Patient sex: F
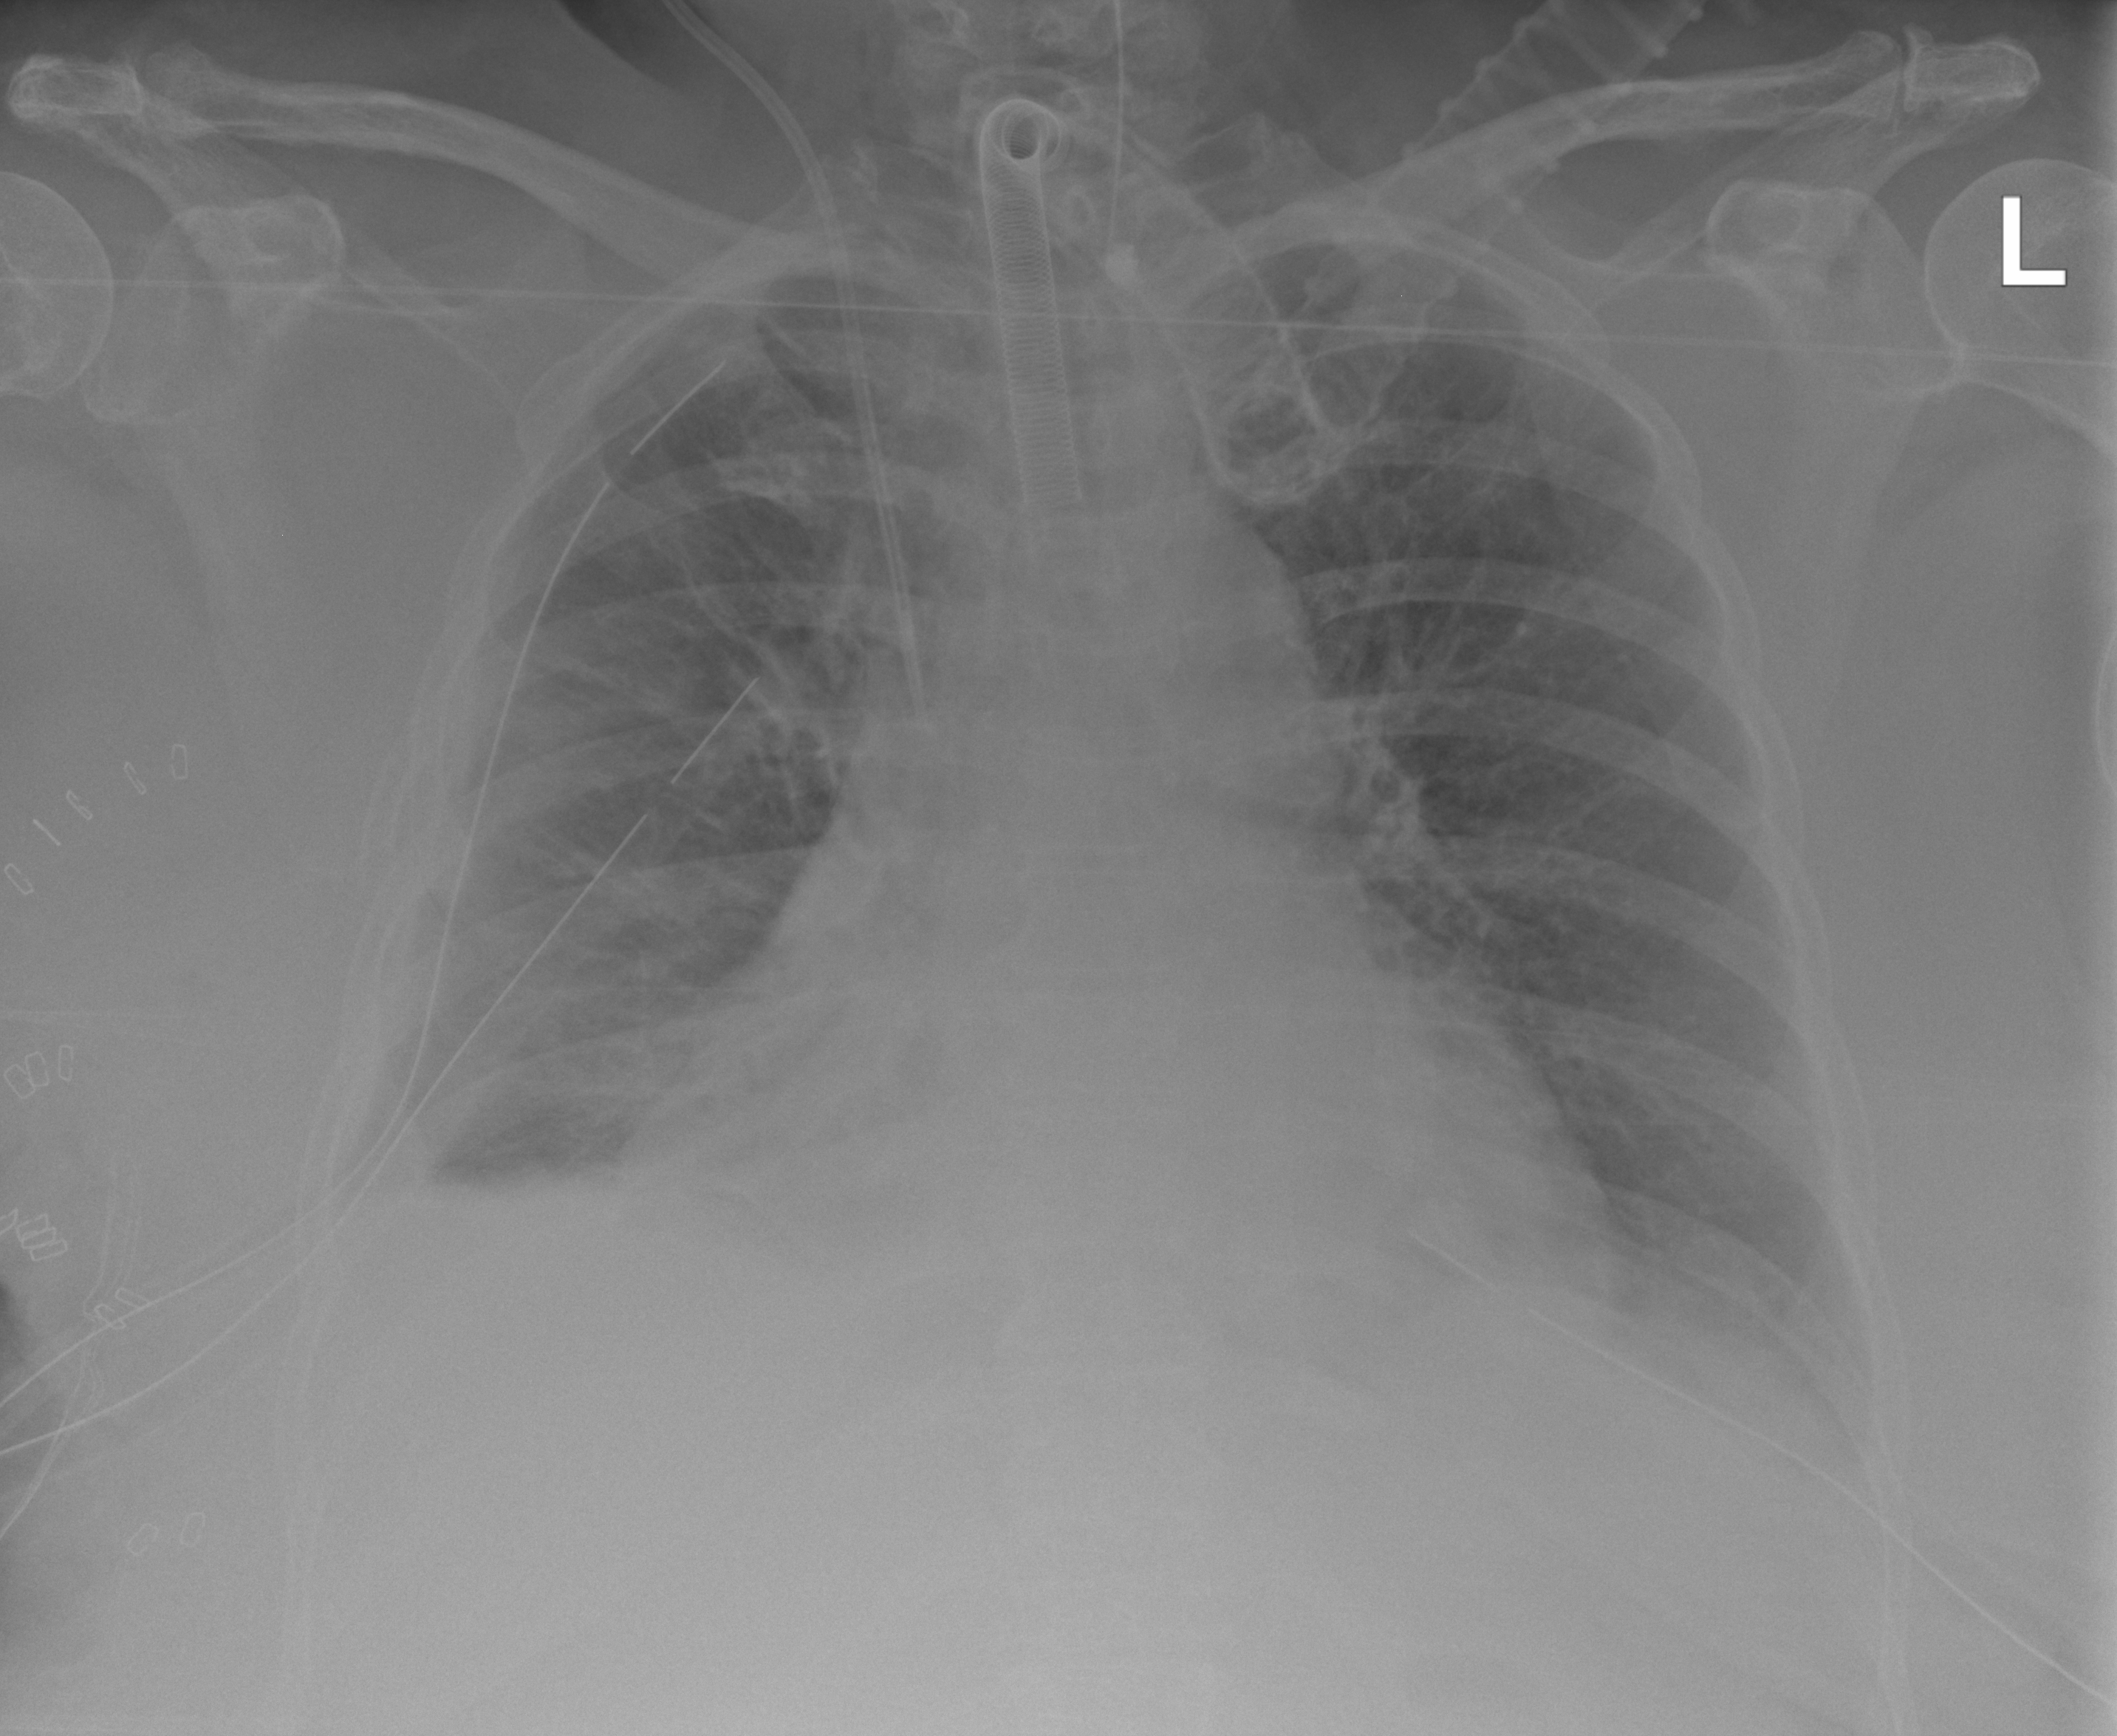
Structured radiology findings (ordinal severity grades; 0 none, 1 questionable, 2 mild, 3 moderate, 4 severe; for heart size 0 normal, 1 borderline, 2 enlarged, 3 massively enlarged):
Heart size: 2
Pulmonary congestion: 2
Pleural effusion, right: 2
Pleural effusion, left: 0
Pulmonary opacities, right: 2
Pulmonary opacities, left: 0
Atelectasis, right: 3
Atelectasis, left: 2